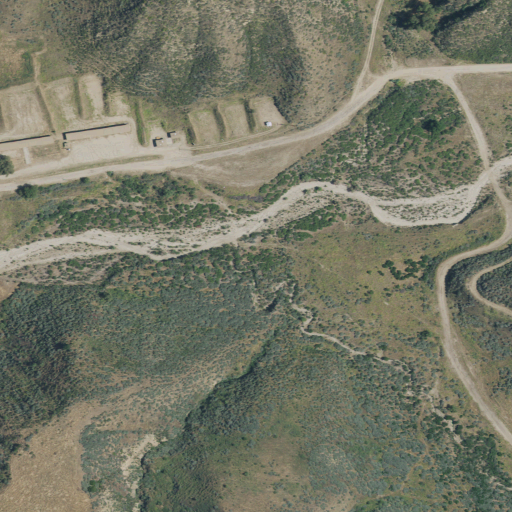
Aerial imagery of valley in California named Ramona Canyon containing shrub, grassland, open development, and herbaceous wetlands